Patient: sex M, age 65
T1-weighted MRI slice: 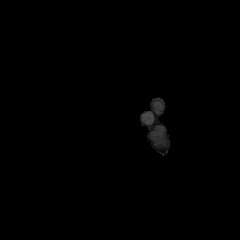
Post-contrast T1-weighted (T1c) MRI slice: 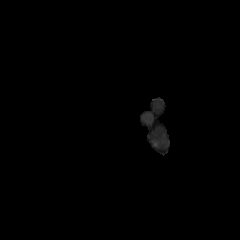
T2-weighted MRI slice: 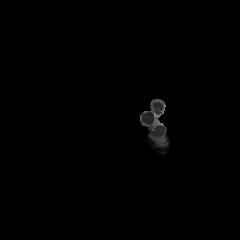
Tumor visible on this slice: no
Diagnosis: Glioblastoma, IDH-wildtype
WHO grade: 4